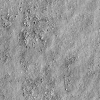
Atmospheric dust classification: not_dusty